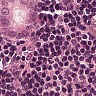
Metastatic tissue present: yes